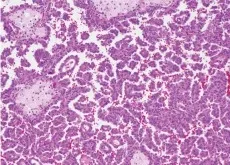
H&E histological slide of the patient's papillary renal cell carcinoma, Fuhrman grade III: Low powered magnification (50X) showing characteristic papillary architecture. Occasional papillary structures demonstrate typical foamy histiocytes in fibrovascular cores upper left portion (100X) (B).
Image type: pathology (h&e)